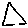
Label: triangle